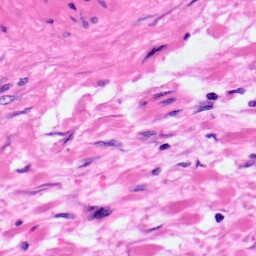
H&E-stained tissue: Pancreatic